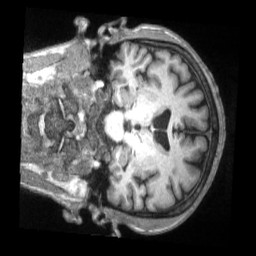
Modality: T1w
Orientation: coronal
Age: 34
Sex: male